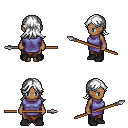
a pixel art fantasy rpg character, female body template, human, dark skin, chain tabard jacket, robe skirt, white loose hair, black shoes, spear, four views (front, back, left, right), 2x2 character sprite sheet, small pixel art, hard edges, no anti-aliasing